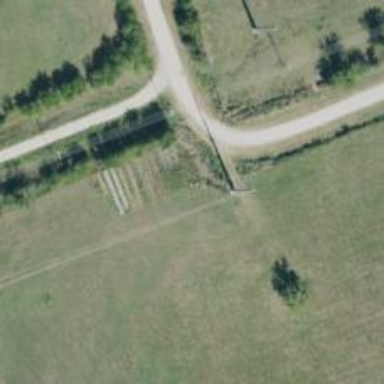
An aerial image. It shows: Power pole.